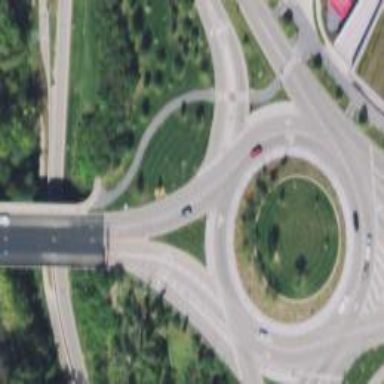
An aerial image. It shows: Roundabout on primary highway.